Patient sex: F
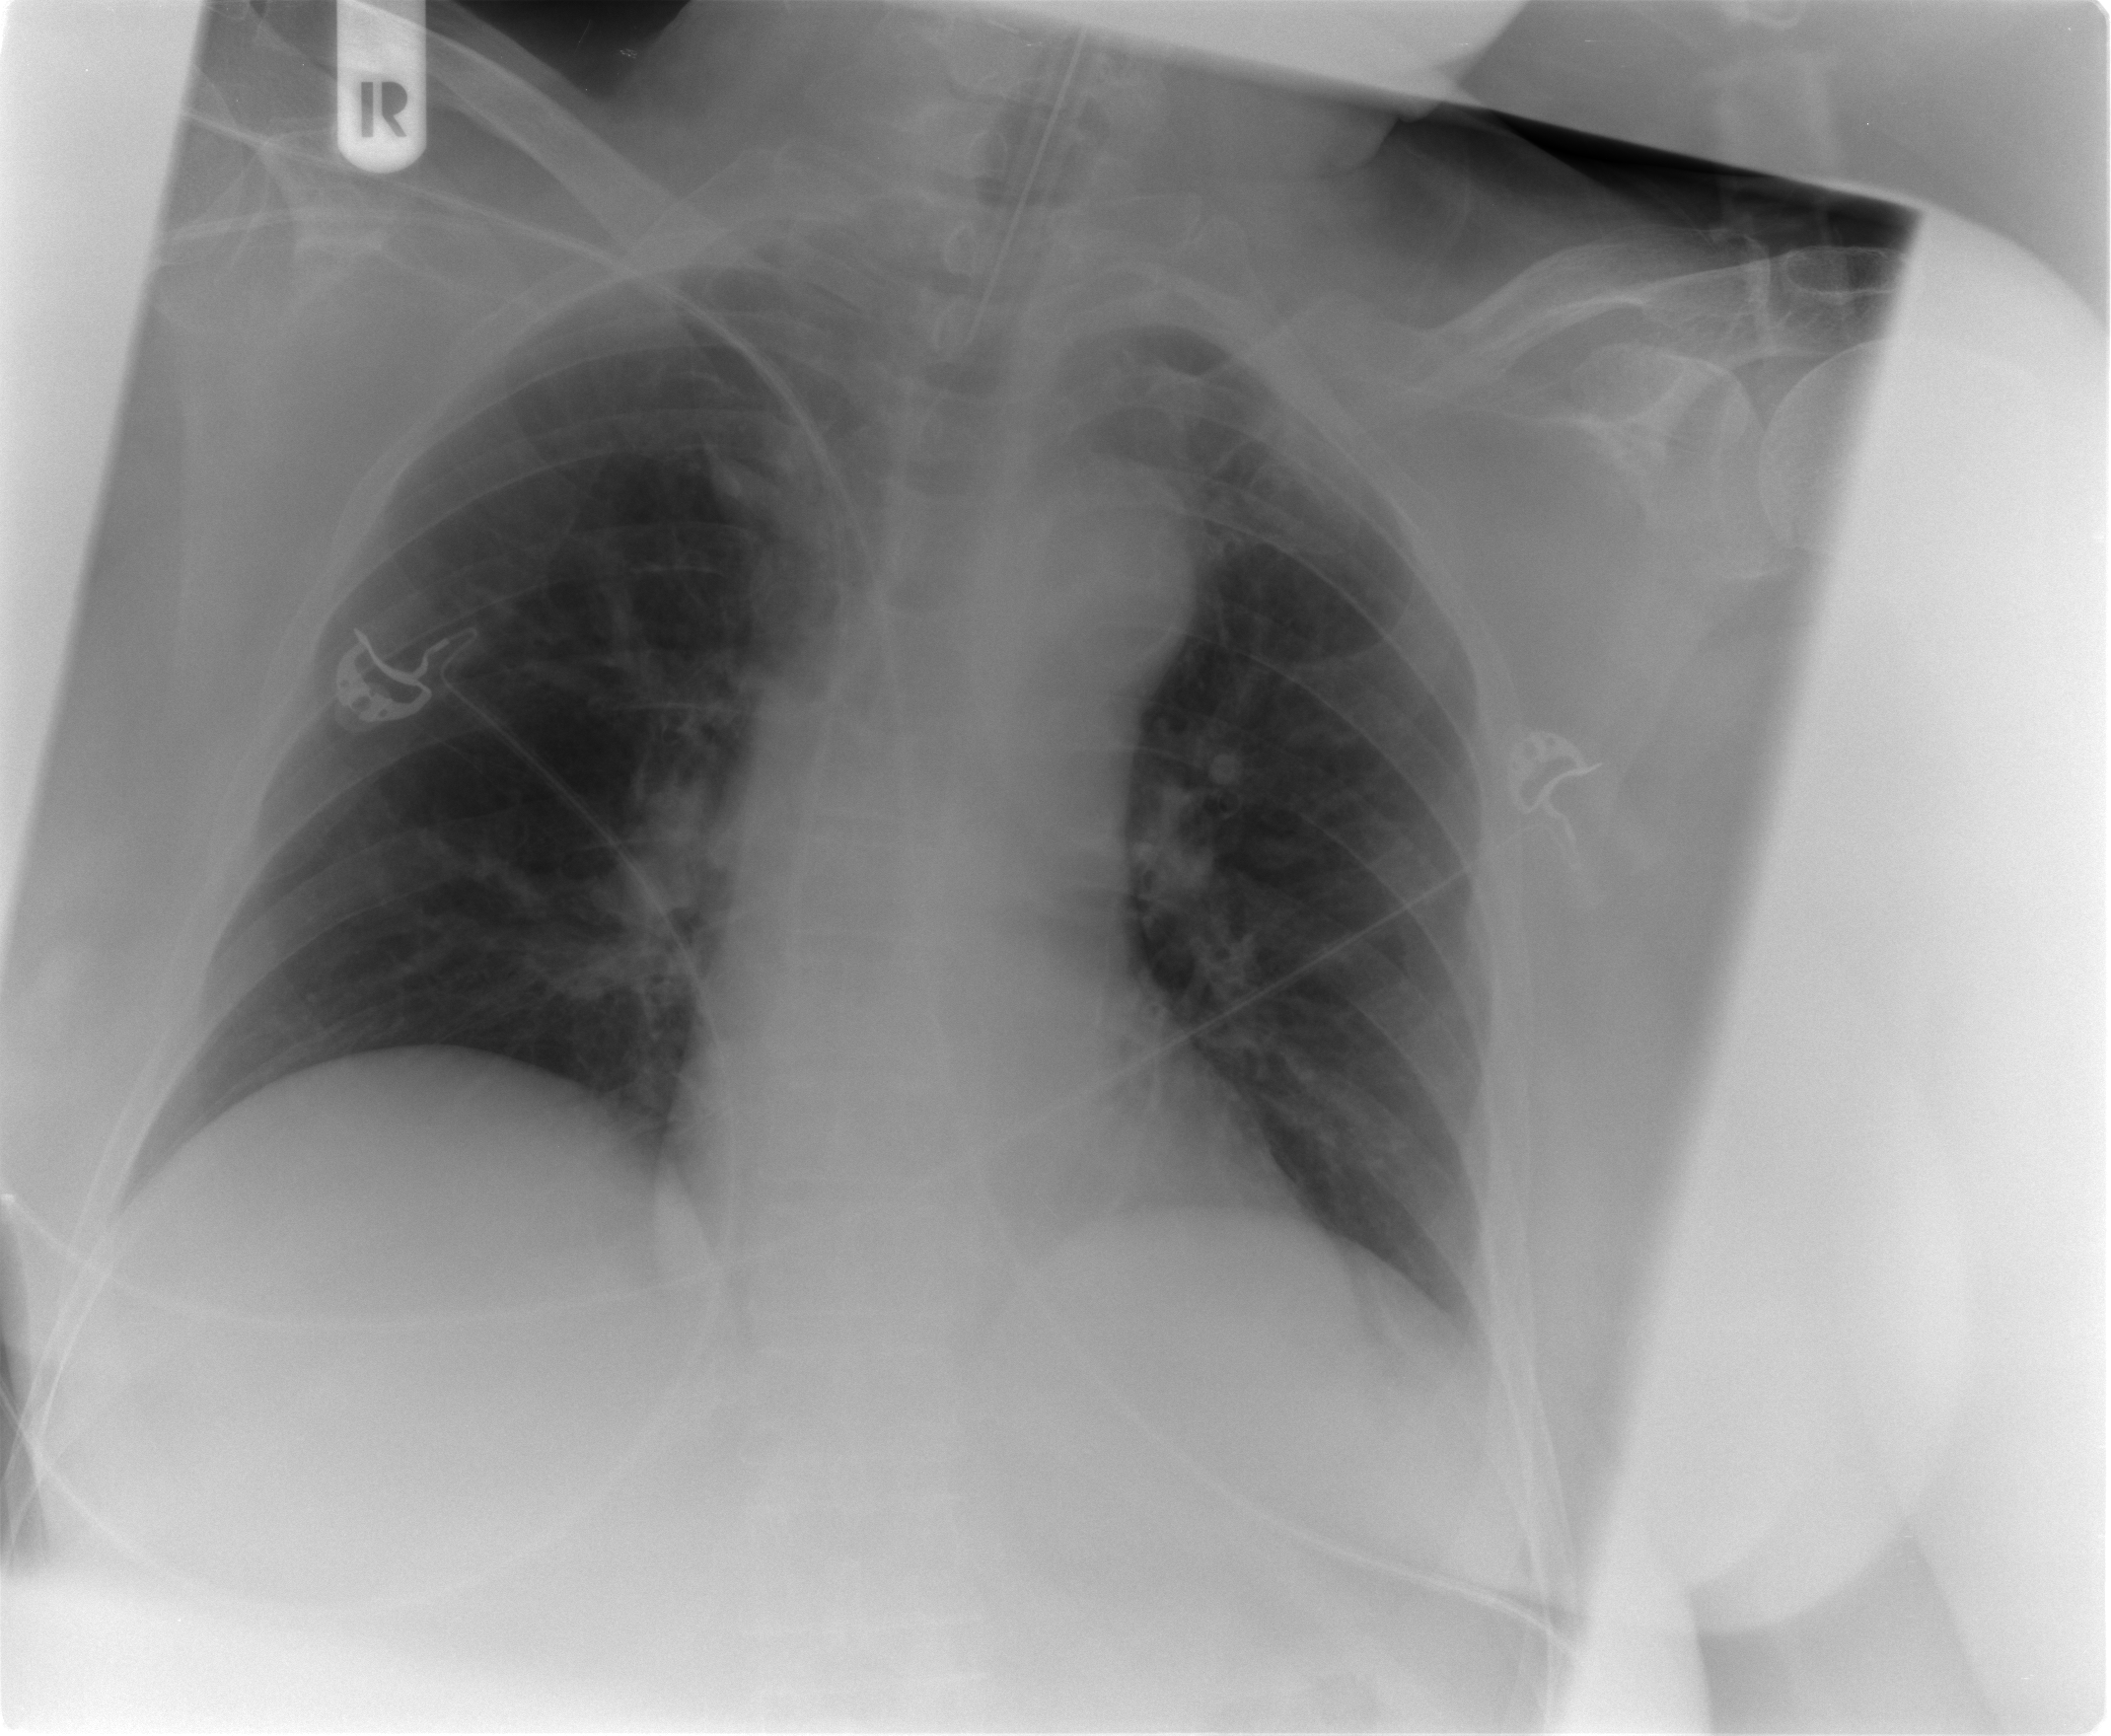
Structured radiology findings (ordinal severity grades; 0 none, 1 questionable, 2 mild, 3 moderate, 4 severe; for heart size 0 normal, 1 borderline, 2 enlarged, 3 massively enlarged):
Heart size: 1
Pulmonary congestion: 2
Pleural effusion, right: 0
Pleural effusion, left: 1
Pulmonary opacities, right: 0
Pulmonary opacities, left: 0
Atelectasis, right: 2
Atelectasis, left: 2